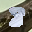
Label: 8